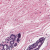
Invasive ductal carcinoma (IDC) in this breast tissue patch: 0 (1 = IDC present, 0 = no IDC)